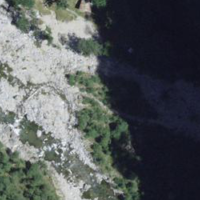
EUNIS habitat code: 15
Species observed at this site:
Rana temporaria